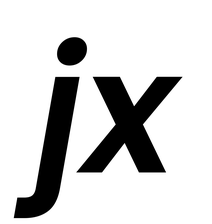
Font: Poppins-SemiBoldItalic